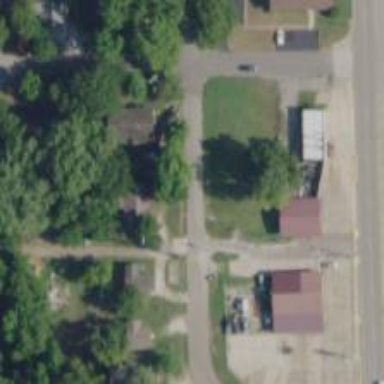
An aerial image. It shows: Alley classified as service road.